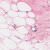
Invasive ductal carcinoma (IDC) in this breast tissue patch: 0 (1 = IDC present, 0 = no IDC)